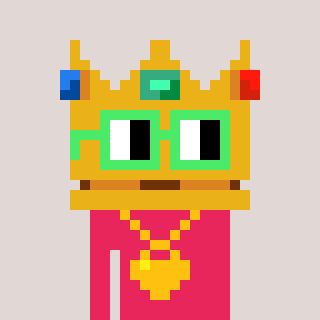
a pixel art character with square light green glasses, a crown-shaped head and a redpinkish-colored body on a warm background